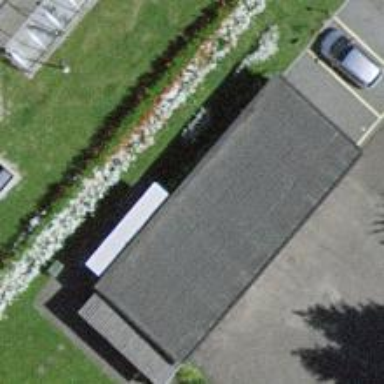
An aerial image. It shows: Garage building.